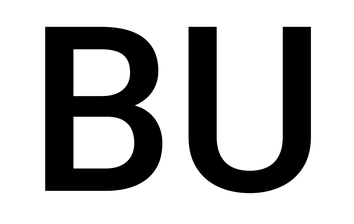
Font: Roboto_Medium